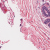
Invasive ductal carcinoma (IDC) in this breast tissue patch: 0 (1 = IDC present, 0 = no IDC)